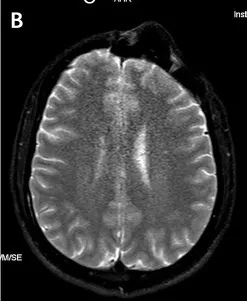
(A-F) All the MRI sequences depicted the lesions' low signals.
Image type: radiology (mri)